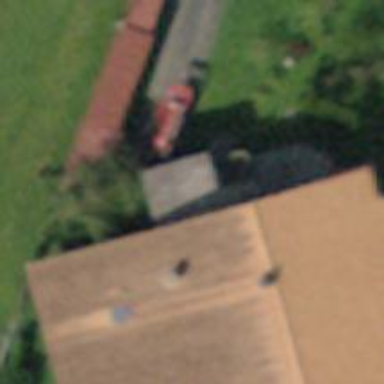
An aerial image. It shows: Farm building.